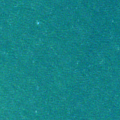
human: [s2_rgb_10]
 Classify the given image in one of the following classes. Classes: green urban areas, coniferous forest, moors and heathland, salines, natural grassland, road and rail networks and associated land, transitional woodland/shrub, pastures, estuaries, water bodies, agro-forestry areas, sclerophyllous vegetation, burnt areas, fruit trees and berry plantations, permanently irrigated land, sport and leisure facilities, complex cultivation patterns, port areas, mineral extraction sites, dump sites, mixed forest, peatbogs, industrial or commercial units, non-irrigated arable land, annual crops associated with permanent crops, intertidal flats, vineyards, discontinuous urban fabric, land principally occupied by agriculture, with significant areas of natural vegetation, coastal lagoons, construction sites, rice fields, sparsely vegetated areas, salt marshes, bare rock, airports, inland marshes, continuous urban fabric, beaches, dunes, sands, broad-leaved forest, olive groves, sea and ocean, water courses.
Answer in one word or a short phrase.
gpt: sea and ocean